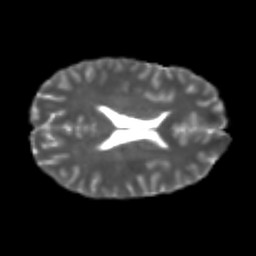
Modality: T2w
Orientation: axial
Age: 26
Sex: male
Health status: healthy
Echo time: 0.074 s